八年级 · 度量几何学
如图, 是一块草坪, 已知 $A D=12 \mathrm{~m}, C D=9 \mathrm{~m}, \angle A D C=90^{\circ}, A B=39 \mathrm{~m}, B C=36 \mathrm{~m}$, 求这块草坪的面积.

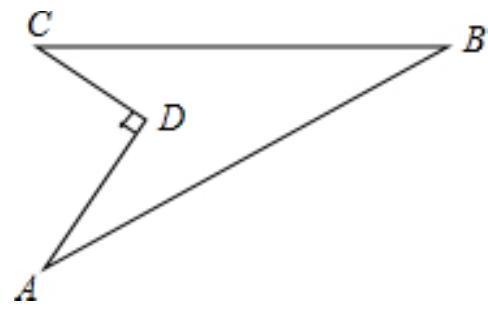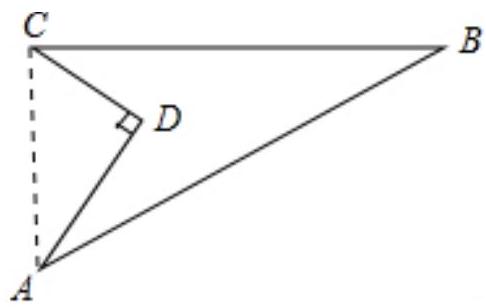
答案: 解: 连接 $A C, \because A D=12, C D=9, \angle A D C=90^{\circ}$,

$\therefore A C=\sqrt{C D^{2}+A D^{2}}=\sqrt{9^{2}+12^{2}}=15$,

$\because A B=39, B C=36, A C=15$

$\therefore C B^{2}+A C^{2}=15^{2}+36^{2}=39^{2}=A B^{2}$,

$\therefore \angle A C B=90^{\circ}$,

$\therefore$ 这块空地的面积为: $\frac{1}{2} B C \cdot A C-\frac{1}{2} D C \cdot A D=\frac{1}{2} \times 15 \times 36-\frac{1}{2} \times 9 \times 12=216$ (平方米),

故这块草坪的面积 216 平方米.